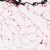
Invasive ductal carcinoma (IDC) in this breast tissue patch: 0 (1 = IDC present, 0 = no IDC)